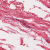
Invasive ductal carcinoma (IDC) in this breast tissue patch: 0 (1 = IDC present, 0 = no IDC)